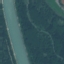
Label: River